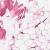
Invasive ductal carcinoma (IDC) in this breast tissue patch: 0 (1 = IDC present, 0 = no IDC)